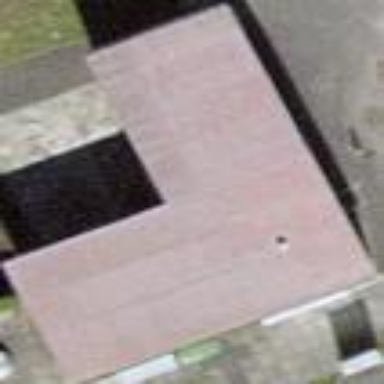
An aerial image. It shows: Building with toilets available.